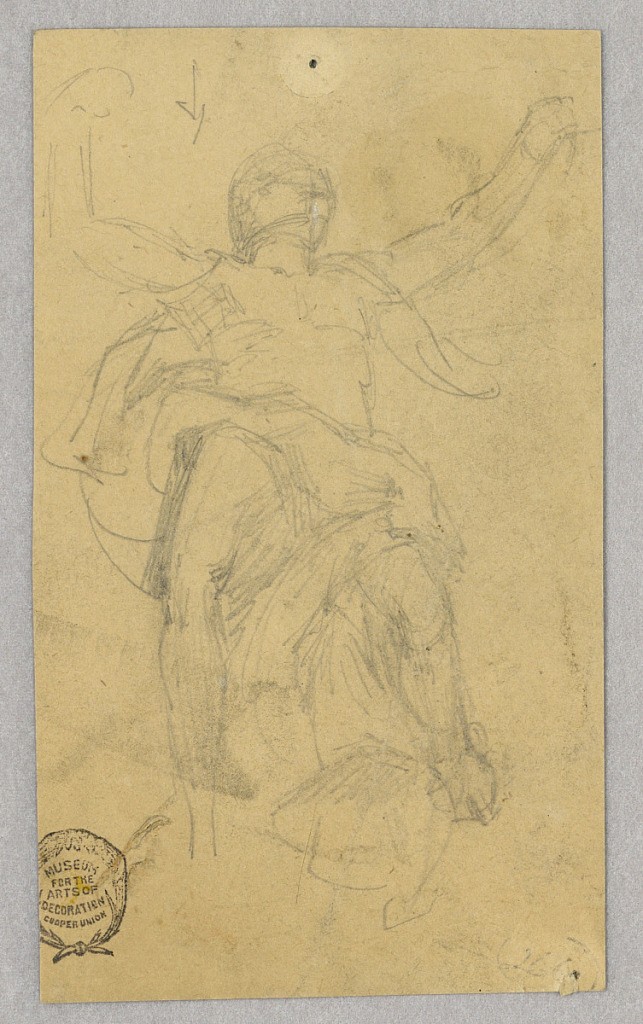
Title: Figure Study for Mural
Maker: Francis Augustus Lathrop, American, 1849–1909
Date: ca. 1895
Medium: Graphite on paper
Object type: Drawing
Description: Sketch of male figure with some drapery, arms uplifted.  This is likely a study for a mural showing Christ's Ascension.